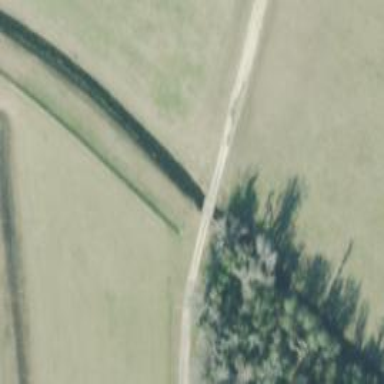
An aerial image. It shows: Culvert underpass for canal.